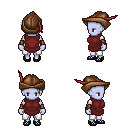
a pixel art fantasy rpg character, female body template, dark elf, purple skin, maroon tunic, white pants, gray long mohawk hairstyle, leather cap, cloth bracers, ghillies, four views (front, back, left, right), 2x2 character sprite sheet, small pixel art, hard edges, no anti-aliasing